Question: I have two collections in my Retrieve and Rank cluster.
I have already completed TASKS for one collection and trained a ranker for it too.
But, now when am training the second collection, my TASKS' QUESTIONS are repeating. This did not happen when I completed tasks for first collection.
Well, all my respomses are being saved though. But due to repeated questions, teh Ranker Performance Status does not increase.
Even on skipping those questions, the TASK gets started again with same questions.
This is what my Priority Training task looks like, even after being completed:

Eg. PRIORITY TRAINING TASK has 46 question (lets say). After completing the whole task, the PRIORITY TRAINING TASK starts again with the same questions and same recommended answers.
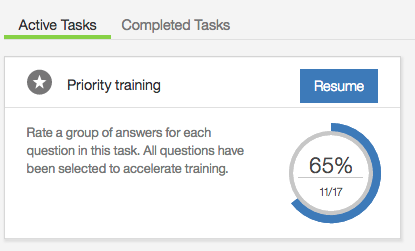
Answer: I am aware that this was happening for some time yesterday as a result of some problems caused by bluemix maintenance - preventing communication between the question manager and the tasks service.
My understanding is that this was resolved. Please can you try it again and let me know. If it's working now please just mark this as accepted, if it's still a problem add a comment and I'll look into it further.